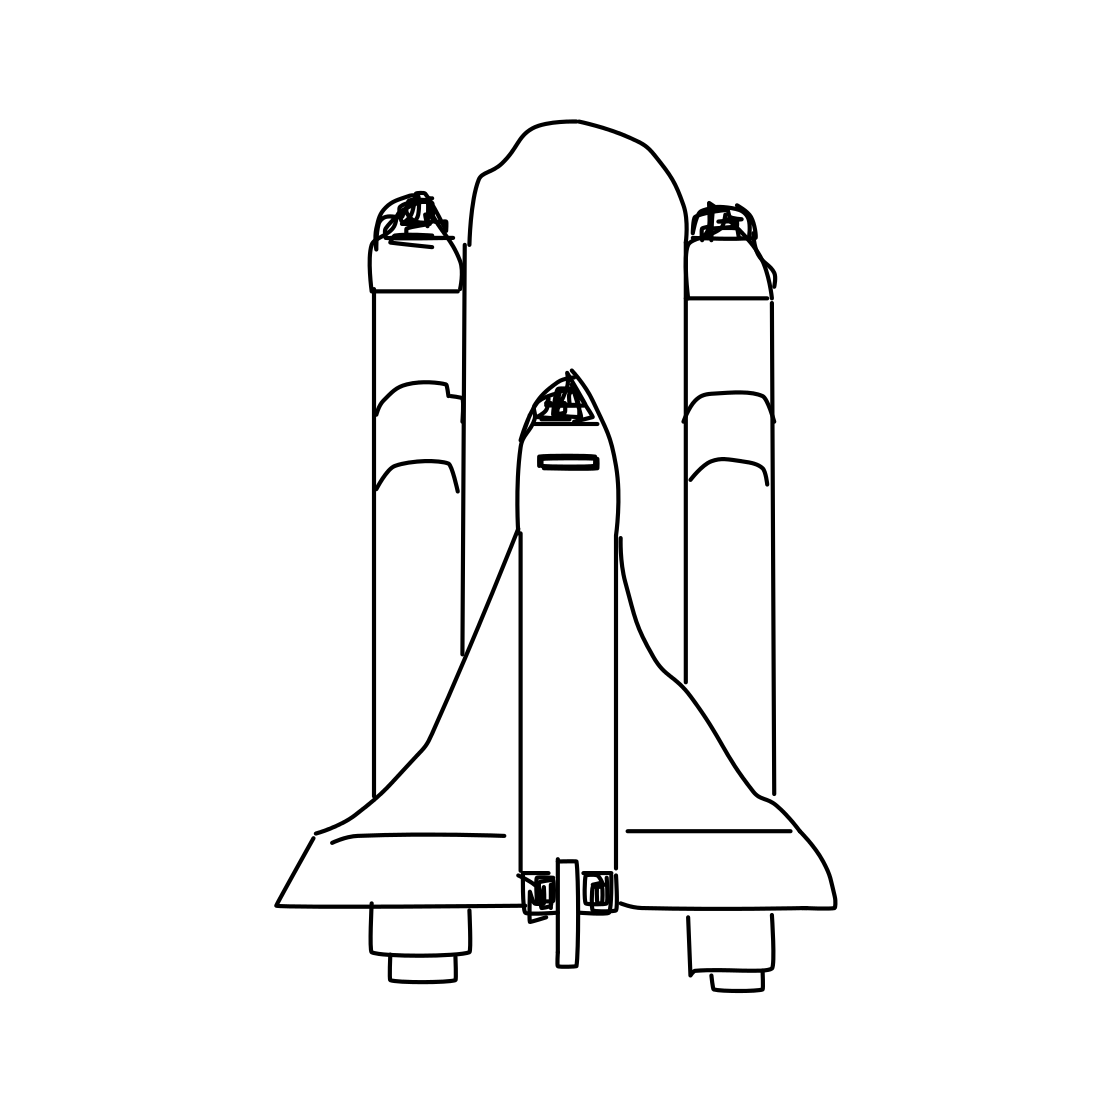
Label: space shuttle